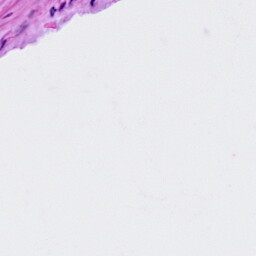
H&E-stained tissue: Cervix